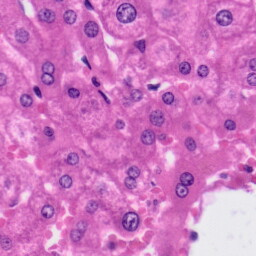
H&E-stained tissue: Liver